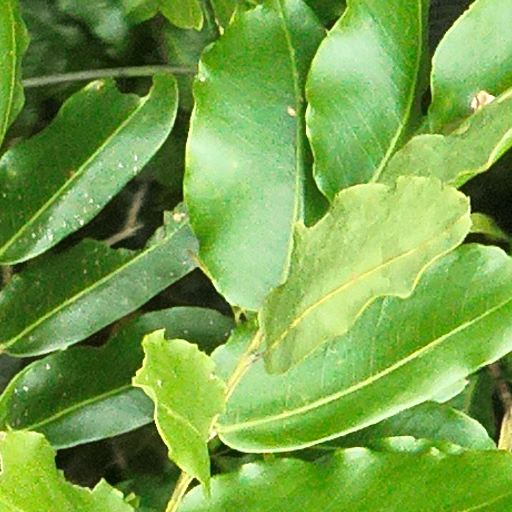
Species: Dipteryx oleifera
GBIF accepted scientific name: Dipteryx oleifera
Crown area (m\u00b2): 482.376